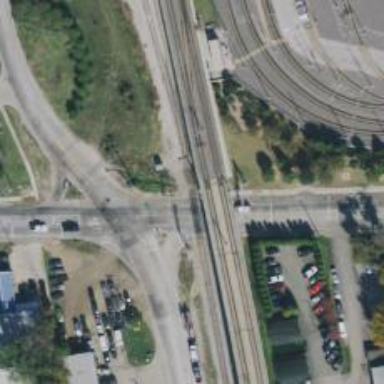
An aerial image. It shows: Crossing for the railway.